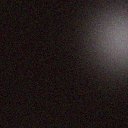
Screen state: off